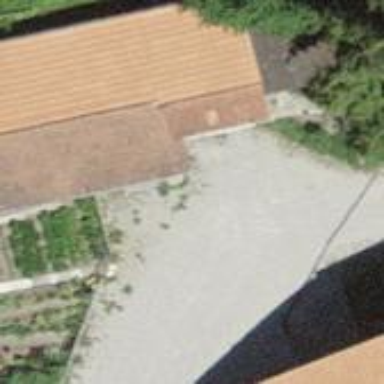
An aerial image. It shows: Barn.